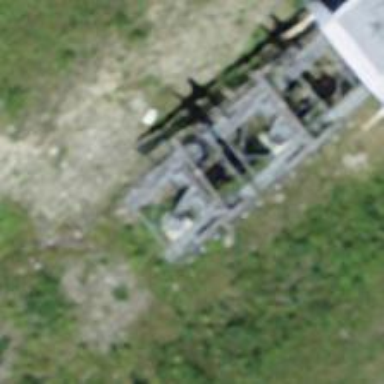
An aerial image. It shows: Pylon used for aerialway.